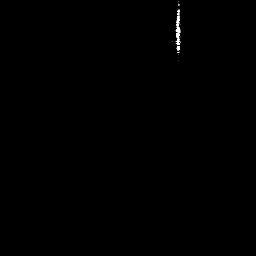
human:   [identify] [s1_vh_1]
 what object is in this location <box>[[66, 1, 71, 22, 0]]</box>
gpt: <ref>1 medium ship at the top</ref>